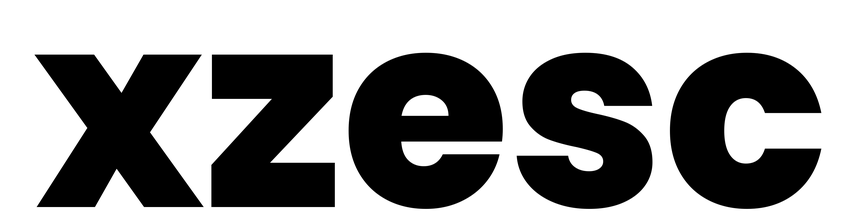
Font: Poppins-ExtraBold